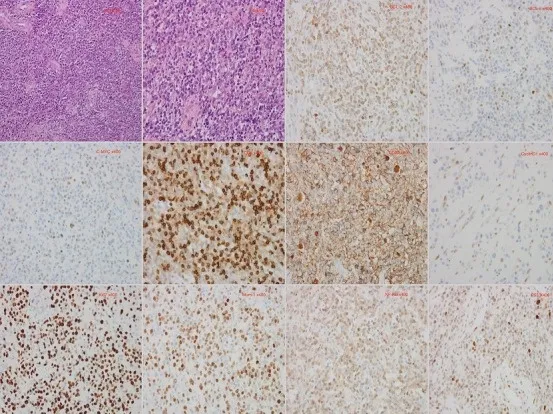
Are immunohistochemical staining of the lesion: HE x200, HE x400, BCL-2 x400, BCL-6 x400, CD5 x400, C-MYC x400, CD20 x400, CyclinD1 x400, Ki67 x400, Mum-1 x400, NF-KB x400, P53 x400.
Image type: pathology (immunostaining)